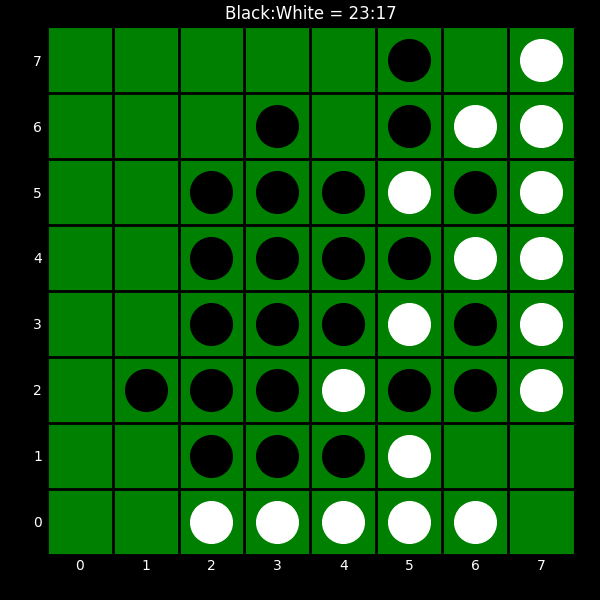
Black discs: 23
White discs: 17